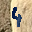
Label: 4